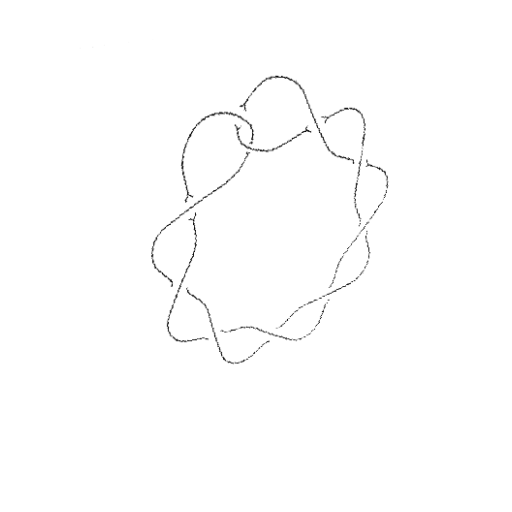
Crossing number: 10